Field crop: maize
Growth stage: 2
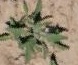
Species: atriplex